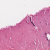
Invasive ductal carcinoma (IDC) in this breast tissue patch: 0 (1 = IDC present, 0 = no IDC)